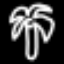
Label: palm tree